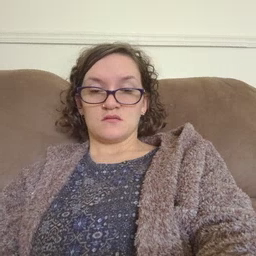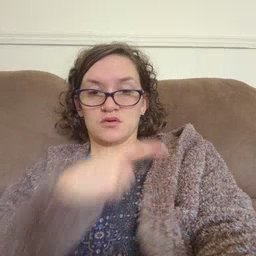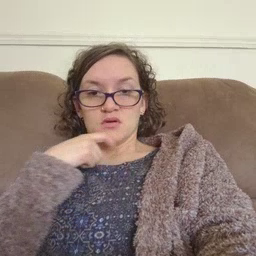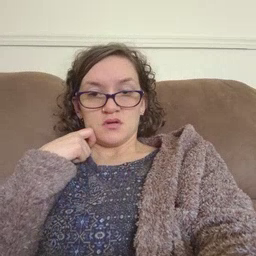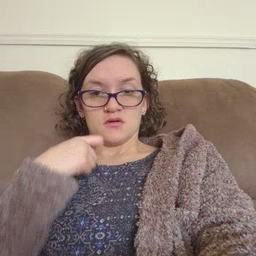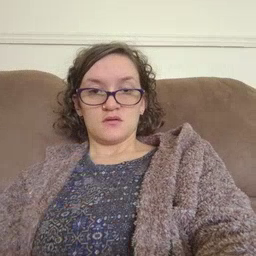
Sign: dry